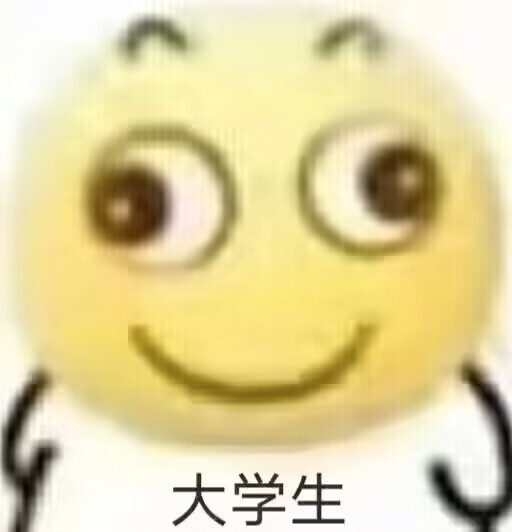
Label: emoji